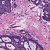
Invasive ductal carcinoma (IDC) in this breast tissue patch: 1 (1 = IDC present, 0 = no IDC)